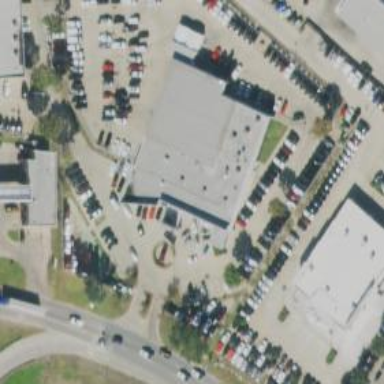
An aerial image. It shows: Building that houses car shop.